Question: I'd like to achieve something similar to the picture below (2 icons, mail and phone outside my Article DIV (in white on the image), aligned to the top of the DIV and under each other (with 1 or 2 pixels space). I tried to set a class with a negative margin for the images but without success. What would be the best way to achieve this?
Many thanks

'''
.article {
clear: right;
float: right;
text-align:justify;
width: 450px;
min-height:420px;
height: 60%;
padding: 50px 32px 49px 62px;
margin-right:75px;
position: relative;
z-index: 15;
margin-top: 90px;
background: #fff;
/* max-width: 25%; */
overflow-y: scroll!important;
}
'''
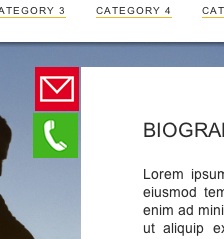
Answer: I would use 'position: relative' on the article and 'position: absolute' positioning on the icon set (I used a 'ul' for simplicity):
JSFiddle: <URL>
HTML code:
'''
<article>
<div id="icons">
<ul>
<li></li>
<li></li>
</ul>
</div>
<p>
Lorem ipsum dolor sit amet, consectetur adipiscing elit. Etiam ac libero velit. Proin euismod erat non diam malesuada ac semper purus dapibus. Donec id suscipit metus. Ut eu auctor mauris. Proin sed felis dui. Maecenas congue dapibus dolor, sodales feugiat nisi feugiat ac. Nulla nec massa in mi pharetra sollicitudin. Aliquam eu dui quis odio porttitor viverra ut cursus dui. Nullam quis tristique magna. Aliquam erat volutpat. Suspendisse potenti. Pellentesque rhoncus commodo odio vitae tincidunt. Praesent rutrum, nibh vitae porta luctus, felis quam dignissim risus, non tempus lectus magna non odio. Donec commodo laoreet dolor ut volutpat. Ut lobortis lobortis augue, in placerat arcu dapibus et. Maecenas vitae lectus quis enim suscipit euismod.
</p>
</article>
'''
CSS:
'''
article {
width: 200px;
margin: 0 auto;
position: relative;
padding: 10px;
border: 1px solid #AAA;
}
#icons {
position: absolute;
right: 100%;
top: 0;
}
#icons ul {
margin: 0;
padding: 0;
list-style-type: none;
}
#icons li {
width: 50px;
height: 50px;
background: blue;
margin: 0 5px 5px;
}
'''